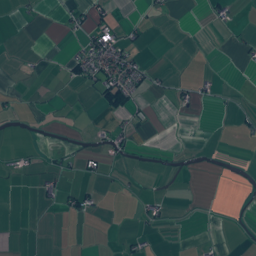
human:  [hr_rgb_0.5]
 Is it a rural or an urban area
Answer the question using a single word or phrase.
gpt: urban

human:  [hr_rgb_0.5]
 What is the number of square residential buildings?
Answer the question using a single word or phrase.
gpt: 32

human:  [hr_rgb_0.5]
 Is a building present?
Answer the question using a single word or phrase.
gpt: yes

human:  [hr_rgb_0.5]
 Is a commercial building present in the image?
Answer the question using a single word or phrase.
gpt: yes

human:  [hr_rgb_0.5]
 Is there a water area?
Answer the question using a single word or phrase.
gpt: yes

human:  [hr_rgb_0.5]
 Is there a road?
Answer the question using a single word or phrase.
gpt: yes

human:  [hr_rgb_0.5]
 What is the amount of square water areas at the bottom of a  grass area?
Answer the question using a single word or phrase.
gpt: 1

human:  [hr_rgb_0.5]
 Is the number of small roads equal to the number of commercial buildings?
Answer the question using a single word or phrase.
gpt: no

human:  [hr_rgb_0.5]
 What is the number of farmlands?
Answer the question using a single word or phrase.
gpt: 72

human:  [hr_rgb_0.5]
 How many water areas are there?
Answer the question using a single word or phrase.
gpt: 33

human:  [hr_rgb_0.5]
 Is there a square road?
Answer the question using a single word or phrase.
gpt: no

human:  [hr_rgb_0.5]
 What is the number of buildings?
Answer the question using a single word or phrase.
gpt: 614

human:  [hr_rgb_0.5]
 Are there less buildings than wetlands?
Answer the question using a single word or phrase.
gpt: no

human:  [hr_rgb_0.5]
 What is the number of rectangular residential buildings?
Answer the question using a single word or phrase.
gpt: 363

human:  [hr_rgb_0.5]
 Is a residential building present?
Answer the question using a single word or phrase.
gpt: yes

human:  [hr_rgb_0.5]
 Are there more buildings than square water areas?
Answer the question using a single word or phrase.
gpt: yes

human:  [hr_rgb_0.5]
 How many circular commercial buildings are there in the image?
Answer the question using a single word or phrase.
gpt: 0

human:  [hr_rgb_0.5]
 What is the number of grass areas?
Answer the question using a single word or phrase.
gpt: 238

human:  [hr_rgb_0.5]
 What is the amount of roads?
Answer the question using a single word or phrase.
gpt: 122

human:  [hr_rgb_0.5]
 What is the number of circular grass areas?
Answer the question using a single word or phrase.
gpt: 0

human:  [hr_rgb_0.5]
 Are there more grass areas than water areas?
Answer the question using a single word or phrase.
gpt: yes

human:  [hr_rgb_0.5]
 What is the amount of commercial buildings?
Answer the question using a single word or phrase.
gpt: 9

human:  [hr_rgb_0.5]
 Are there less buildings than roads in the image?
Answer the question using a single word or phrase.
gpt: no

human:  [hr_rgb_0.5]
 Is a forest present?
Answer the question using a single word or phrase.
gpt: yes

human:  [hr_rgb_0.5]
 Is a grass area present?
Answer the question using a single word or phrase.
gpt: yes

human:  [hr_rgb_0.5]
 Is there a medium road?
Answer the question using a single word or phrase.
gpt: no

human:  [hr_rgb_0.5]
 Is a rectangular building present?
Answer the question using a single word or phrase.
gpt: yes

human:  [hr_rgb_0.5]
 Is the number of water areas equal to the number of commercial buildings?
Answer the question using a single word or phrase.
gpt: no

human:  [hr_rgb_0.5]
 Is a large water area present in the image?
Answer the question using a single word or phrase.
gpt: yes

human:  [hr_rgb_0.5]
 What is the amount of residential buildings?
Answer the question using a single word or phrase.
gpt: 600

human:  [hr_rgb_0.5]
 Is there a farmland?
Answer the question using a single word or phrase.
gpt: yes

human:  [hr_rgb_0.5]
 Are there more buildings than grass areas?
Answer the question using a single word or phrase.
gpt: yes

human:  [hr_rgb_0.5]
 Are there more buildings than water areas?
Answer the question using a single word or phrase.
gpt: yes

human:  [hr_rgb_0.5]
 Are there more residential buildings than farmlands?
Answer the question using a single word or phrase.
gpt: yes

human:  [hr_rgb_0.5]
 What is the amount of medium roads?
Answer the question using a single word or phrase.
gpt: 0

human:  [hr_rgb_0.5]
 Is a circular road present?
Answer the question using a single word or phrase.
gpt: no

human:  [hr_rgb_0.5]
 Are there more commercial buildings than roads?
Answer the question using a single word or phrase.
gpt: no

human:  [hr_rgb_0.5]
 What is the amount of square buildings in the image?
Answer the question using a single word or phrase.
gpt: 1

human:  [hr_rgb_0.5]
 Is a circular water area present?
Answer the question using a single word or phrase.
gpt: yes

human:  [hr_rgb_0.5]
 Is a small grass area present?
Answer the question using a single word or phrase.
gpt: yes

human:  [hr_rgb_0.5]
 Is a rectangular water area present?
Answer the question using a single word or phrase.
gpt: yes

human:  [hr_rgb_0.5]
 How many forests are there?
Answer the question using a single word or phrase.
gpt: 35

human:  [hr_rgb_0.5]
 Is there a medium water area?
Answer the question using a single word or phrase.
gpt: yes

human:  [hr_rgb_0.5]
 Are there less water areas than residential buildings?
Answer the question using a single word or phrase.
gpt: yes

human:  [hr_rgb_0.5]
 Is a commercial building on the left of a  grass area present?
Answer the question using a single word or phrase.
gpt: yes

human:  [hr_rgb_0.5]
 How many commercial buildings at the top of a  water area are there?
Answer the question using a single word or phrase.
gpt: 9

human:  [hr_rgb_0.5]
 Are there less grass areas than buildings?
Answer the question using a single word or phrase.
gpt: yes

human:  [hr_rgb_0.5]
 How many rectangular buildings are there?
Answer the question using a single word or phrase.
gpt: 374

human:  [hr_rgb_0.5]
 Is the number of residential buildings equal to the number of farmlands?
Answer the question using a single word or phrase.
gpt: no

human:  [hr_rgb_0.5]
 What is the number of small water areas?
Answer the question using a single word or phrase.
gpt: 22

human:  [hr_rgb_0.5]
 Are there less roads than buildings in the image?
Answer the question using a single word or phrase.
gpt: yes

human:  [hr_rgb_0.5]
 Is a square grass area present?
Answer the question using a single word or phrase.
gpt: no

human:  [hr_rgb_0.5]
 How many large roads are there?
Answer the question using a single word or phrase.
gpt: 0

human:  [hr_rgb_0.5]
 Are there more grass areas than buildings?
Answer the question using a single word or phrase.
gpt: no

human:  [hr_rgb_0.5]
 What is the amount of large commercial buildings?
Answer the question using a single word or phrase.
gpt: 0

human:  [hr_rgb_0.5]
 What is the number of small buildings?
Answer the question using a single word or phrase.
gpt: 601

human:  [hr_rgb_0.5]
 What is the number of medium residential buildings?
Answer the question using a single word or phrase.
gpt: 9

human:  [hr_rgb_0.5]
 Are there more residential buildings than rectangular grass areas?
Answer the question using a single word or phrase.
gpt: yes

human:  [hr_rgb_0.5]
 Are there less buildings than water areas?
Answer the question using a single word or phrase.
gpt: no

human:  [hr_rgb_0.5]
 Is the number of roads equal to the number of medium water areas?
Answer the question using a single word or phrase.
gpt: no

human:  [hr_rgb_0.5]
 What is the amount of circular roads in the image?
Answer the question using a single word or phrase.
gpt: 0

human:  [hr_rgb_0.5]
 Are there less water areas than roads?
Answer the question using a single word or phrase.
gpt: yes

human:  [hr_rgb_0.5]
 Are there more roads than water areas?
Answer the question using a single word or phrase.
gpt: yes

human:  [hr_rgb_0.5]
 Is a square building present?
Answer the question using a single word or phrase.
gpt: yes